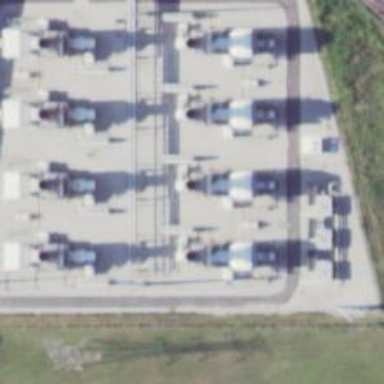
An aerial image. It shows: Gas turbine generator powered by gas.